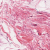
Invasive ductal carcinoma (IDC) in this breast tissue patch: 0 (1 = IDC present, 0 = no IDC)